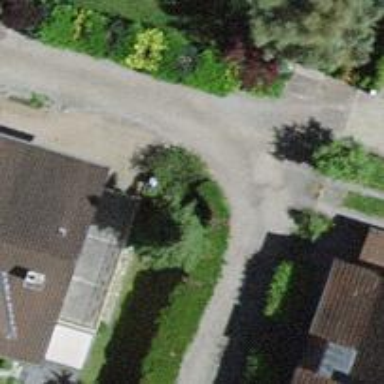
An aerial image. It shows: Service road with paving stones.